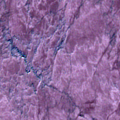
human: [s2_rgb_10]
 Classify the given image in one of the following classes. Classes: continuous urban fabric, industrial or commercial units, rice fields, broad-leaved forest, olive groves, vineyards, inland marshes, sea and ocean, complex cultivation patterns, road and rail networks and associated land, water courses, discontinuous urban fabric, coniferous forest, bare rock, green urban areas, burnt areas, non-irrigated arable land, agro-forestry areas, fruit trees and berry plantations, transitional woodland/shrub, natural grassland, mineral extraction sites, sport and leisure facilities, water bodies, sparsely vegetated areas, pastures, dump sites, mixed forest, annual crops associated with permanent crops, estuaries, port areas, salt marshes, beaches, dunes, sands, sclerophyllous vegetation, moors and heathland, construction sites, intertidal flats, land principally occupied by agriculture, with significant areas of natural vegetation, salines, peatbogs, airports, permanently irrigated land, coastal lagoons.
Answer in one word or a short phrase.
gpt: sea and ocean